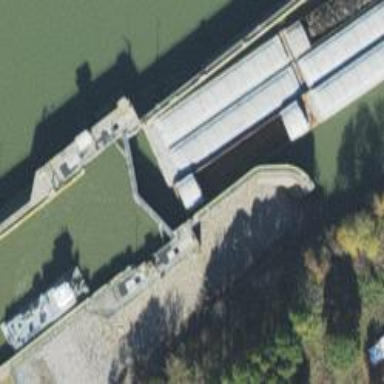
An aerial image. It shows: Lock gate on waterway.